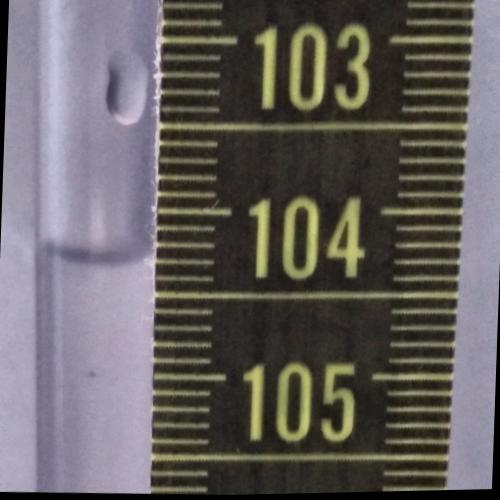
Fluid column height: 104.3 cm